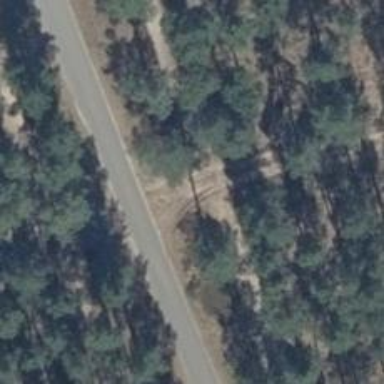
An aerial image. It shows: Sandy track road with grade 4 track type.